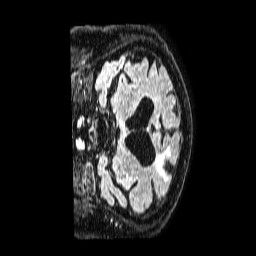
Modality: FLAIR
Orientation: coronal
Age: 82
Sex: male
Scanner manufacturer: philips
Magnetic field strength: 1.5 T
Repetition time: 4.8 s
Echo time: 0.3 s